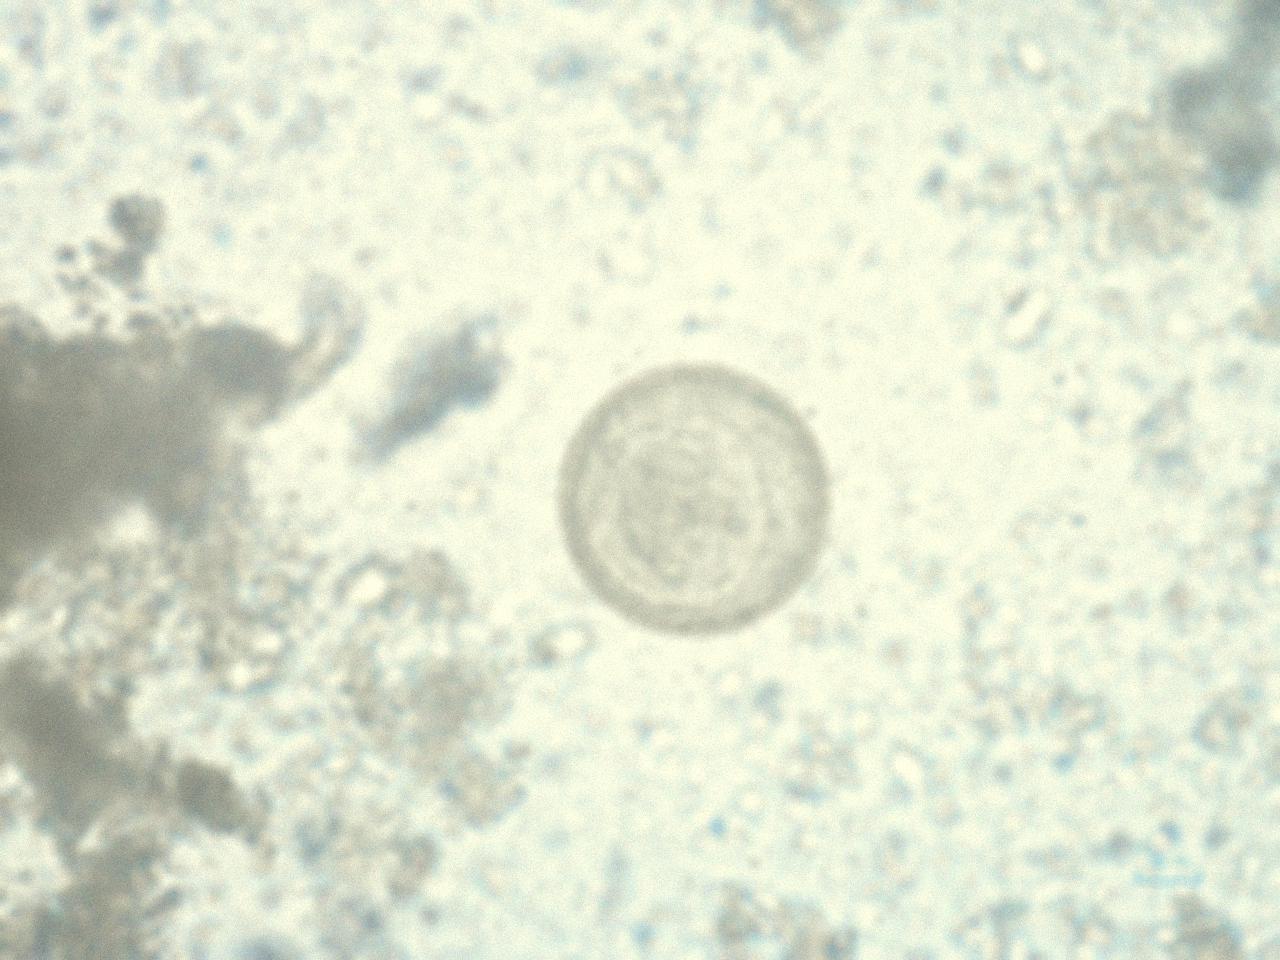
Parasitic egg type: Hymenolepis diminuta